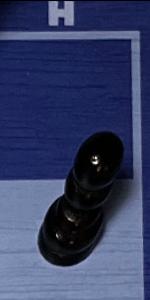
Label: Pawn_Black